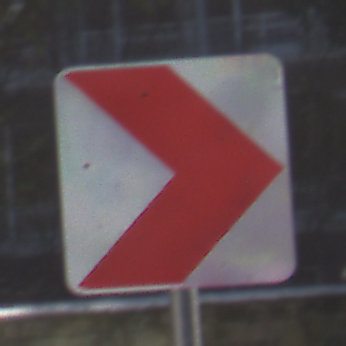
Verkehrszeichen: RichtungstafelnInKurvenKleinLinks
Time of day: MorningAfternoon
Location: Outdoor (Special)
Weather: Clear
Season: Winter
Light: Natural